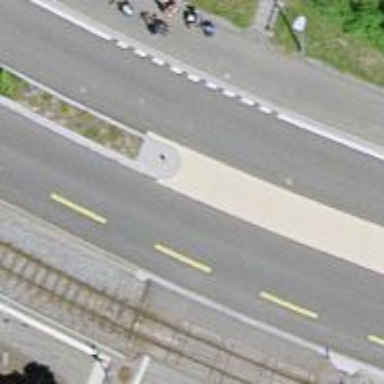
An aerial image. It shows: Uncontrolled crossing with pedestrian island.